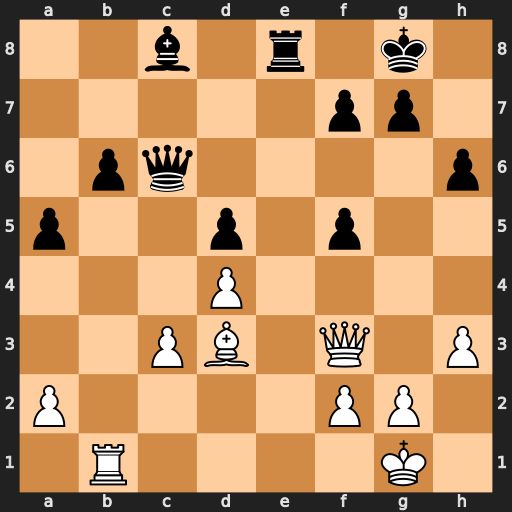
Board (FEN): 2b1r1k1/5pp1/1pq4p/p2p1p2/3P4/2PB1Q1P/P4PP1/1R4K1
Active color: w
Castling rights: -
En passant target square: -
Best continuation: Bb5 Re1+ Rxe1